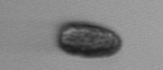
Label: Pseudochattonella_farcimen